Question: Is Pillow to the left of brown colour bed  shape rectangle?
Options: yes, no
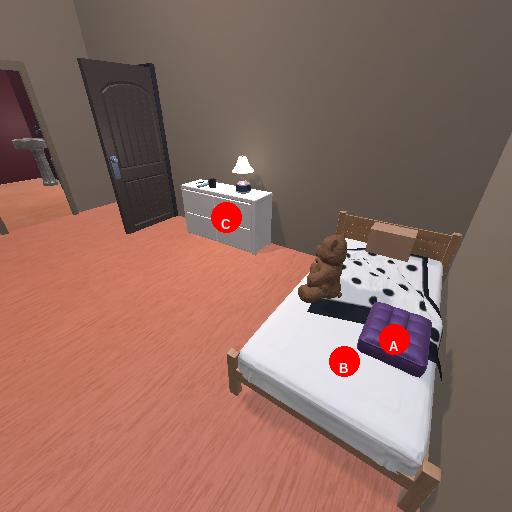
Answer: yes